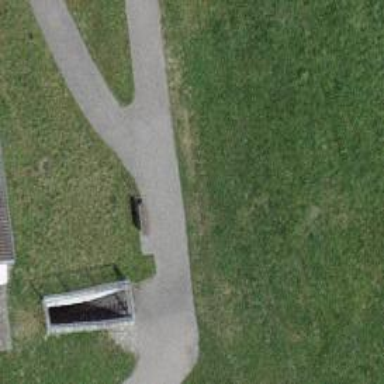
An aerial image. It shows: Bench for seating.